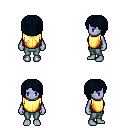
a pixel art fantasy rpg character, female body template, dark elf, purple skin, gold chest armor, teal pants, raven pageboy hairstyle, four views (front, back, left, right), 2x2 character sprite sheet, small pixel art, hard edges, no anti-aliasing